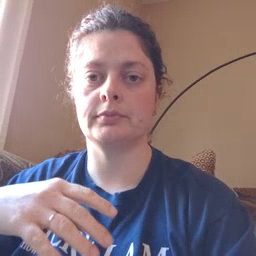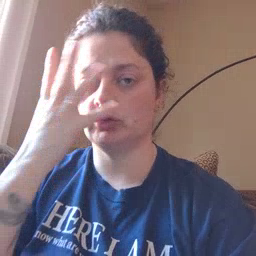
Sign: pretty